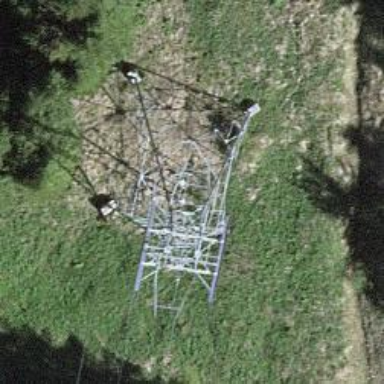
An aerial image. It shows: Pylon used for aerialway.